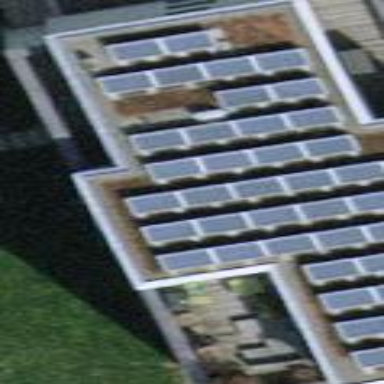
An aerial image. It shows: Balcony as part of building.